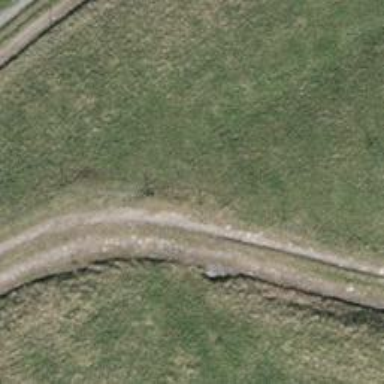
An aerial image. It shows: Track with grade2 tracktype.